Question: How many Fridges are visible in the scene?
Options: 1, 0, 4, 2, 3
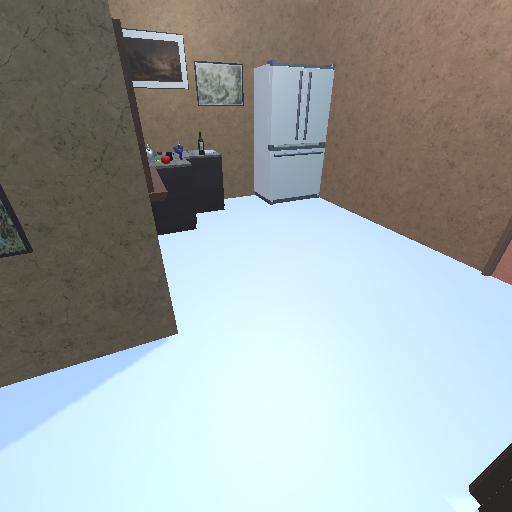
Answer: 1